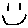
Label: smiley face